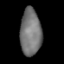
Tissue: lung
Cell type: Endothelial cells
Senescence score: 0.5625
Nuclear area (px): 966
Mean DAPI intensity: 116.282